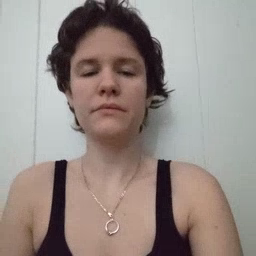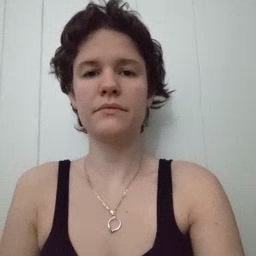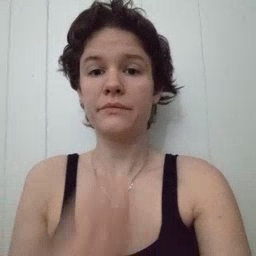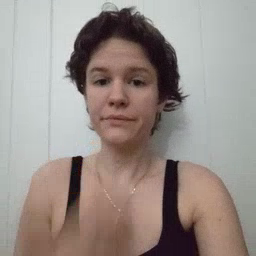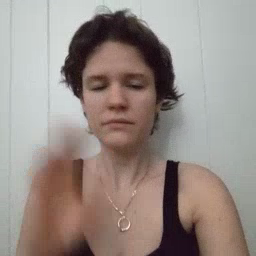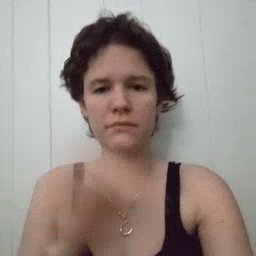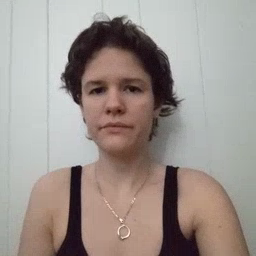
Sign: morning